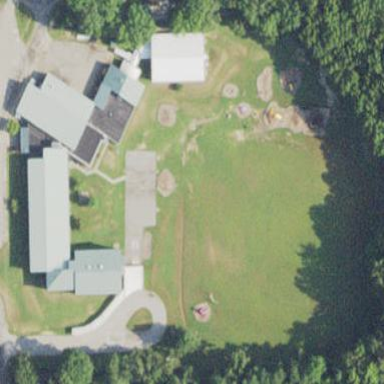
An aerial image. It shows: School.